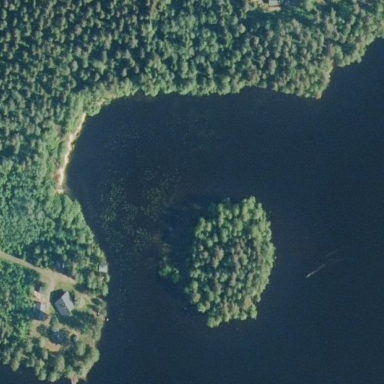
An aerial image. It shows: Island.